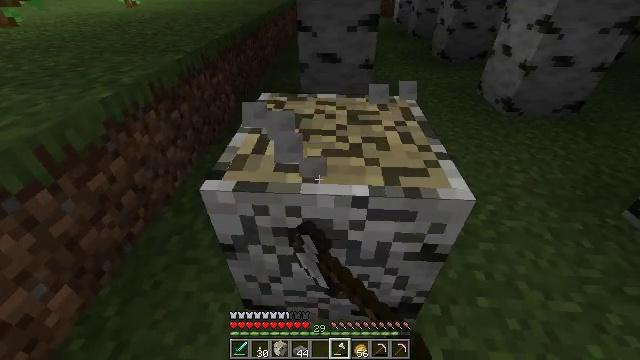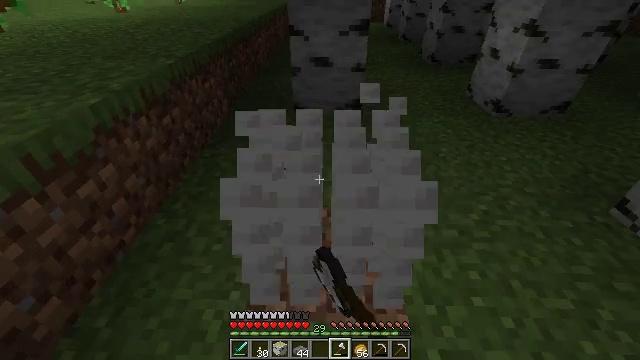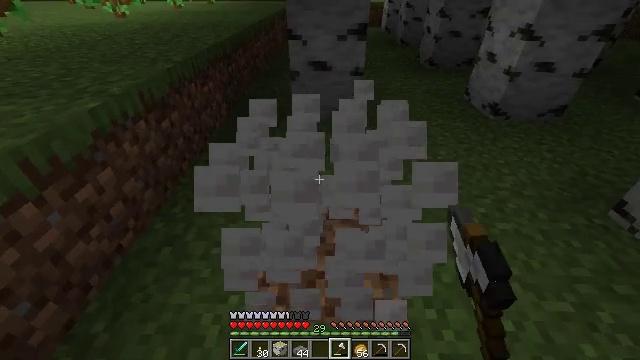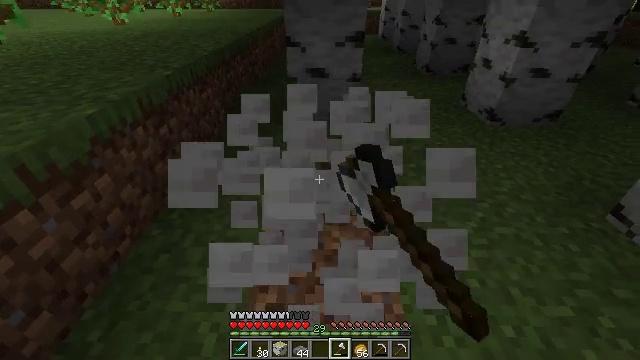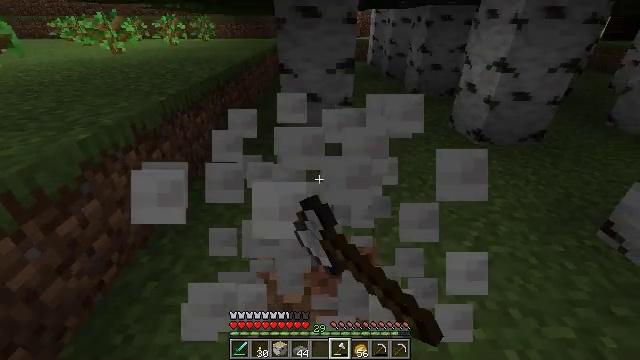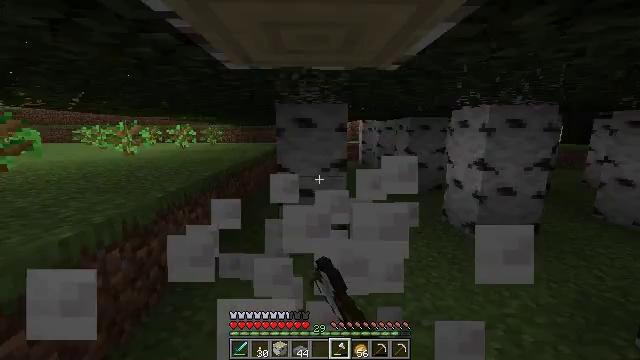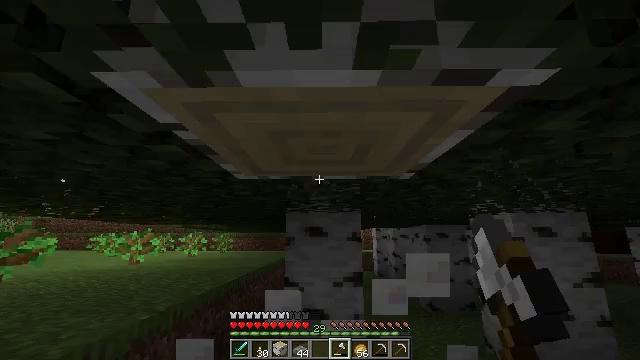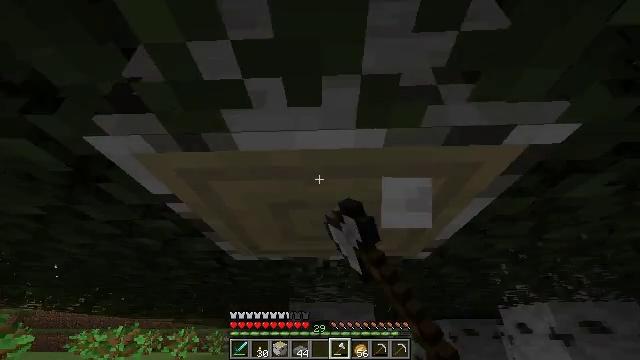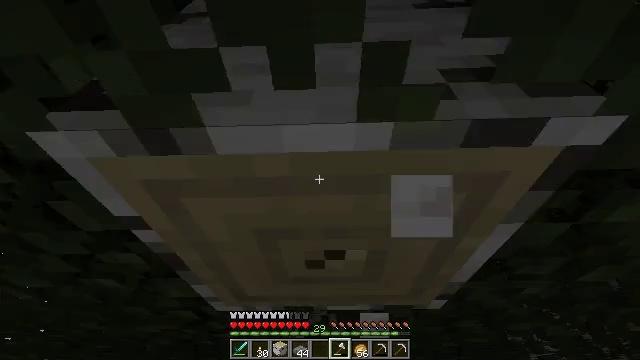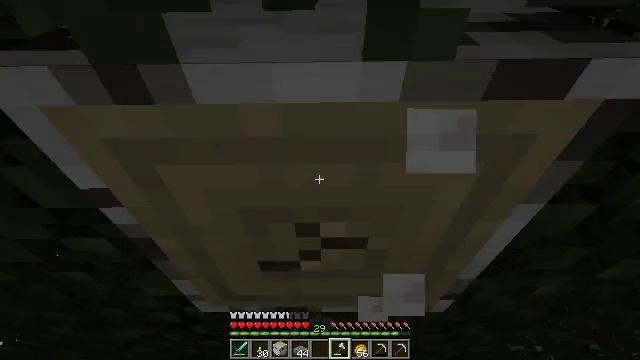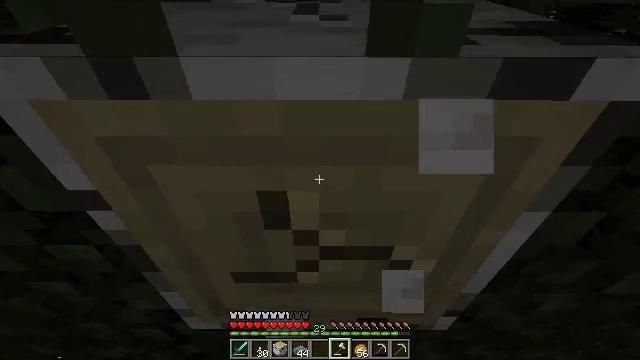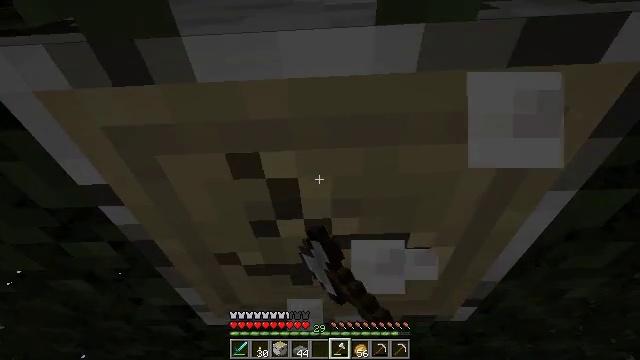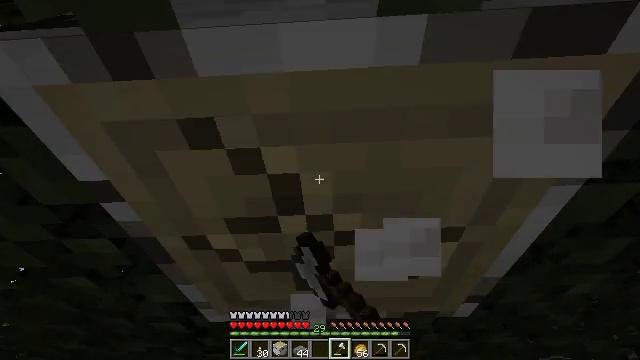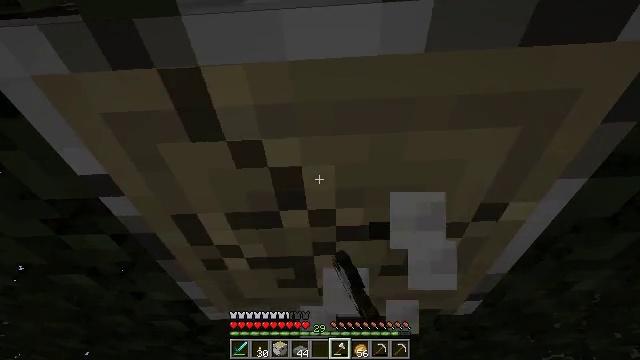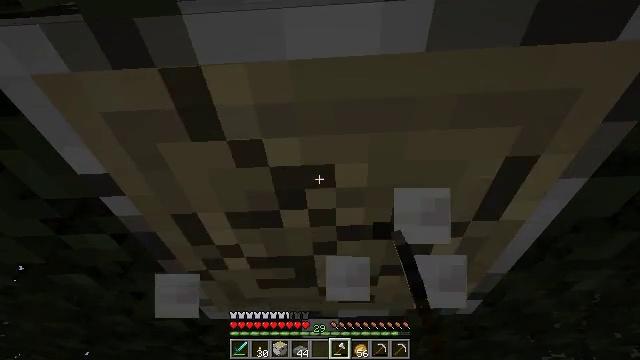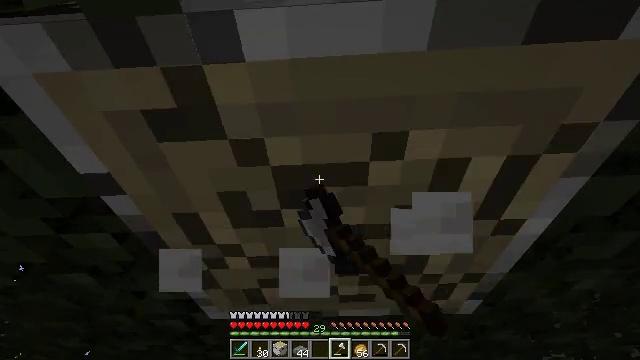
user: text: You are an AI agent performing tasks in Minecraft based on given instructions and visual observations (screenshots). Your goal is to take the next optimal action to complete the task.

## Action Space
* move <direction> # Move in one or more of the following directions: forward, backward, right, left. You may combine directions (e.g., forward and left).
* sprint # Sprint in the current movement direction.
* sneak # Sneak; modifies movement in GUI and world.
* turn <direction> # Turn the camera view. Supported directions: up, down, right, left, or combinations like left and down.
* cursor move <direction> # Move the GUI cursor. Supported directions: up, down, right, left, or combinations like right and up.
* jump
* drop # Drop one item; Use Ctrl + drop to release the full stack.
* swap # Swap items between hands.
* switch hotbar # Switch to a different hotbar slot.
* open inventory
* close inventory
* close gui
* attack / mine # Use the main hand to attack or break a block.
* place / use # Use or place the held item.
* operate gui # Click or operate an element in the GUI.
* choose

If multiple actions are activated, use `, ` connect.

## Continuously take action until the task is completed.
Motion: motion action
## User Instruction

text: Break the birch log in the forest.
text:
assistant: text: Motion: turn right, attack / mine
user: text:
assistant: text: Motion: attack / mine
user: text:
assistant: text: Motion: turn up, attack / mine
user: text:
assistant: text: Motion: turn right and up, attack / mine
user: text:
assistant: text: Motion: move forward, turn right and up, attack / mine
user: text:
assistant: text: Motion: move forward, turn left and up, attack / mine
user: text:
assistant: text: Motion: move forward, turn left and up, attack / mine
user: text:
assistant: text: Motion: turn up, attack / mine
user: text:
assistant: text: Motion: turn right and up, attack / mine
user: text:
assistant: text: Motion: turn up, attack / mine
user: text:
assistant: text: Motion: turn left, attack / mine
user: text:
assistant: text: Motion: attack / mine
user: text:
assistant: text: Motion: attack / mine
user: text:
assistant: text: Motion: attack / mine
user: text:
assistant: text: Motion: attack / mine
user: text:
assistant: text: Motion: attack / mine
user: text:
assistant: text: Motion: attack / mine
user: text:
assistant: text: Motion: attack / mine
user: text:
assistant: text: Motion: turn right and up, attack / mine
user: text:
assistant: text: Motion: turn right and up, attack / mine
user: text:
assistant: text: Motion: turn up, attack / mine
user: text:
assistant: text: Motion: turn up, attack / mine
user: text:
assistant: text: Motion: turn up, attack / mine
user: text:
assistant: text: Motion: attack / mine
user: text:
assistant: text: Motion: attack / mine
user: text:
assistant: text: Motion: attack / mine
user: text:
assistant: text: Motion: attack / mine
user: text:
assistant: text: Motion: attack / mine
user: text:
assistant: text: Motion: attack / mine
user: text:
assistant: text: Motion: attack / mine